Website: lowes
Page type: review-order
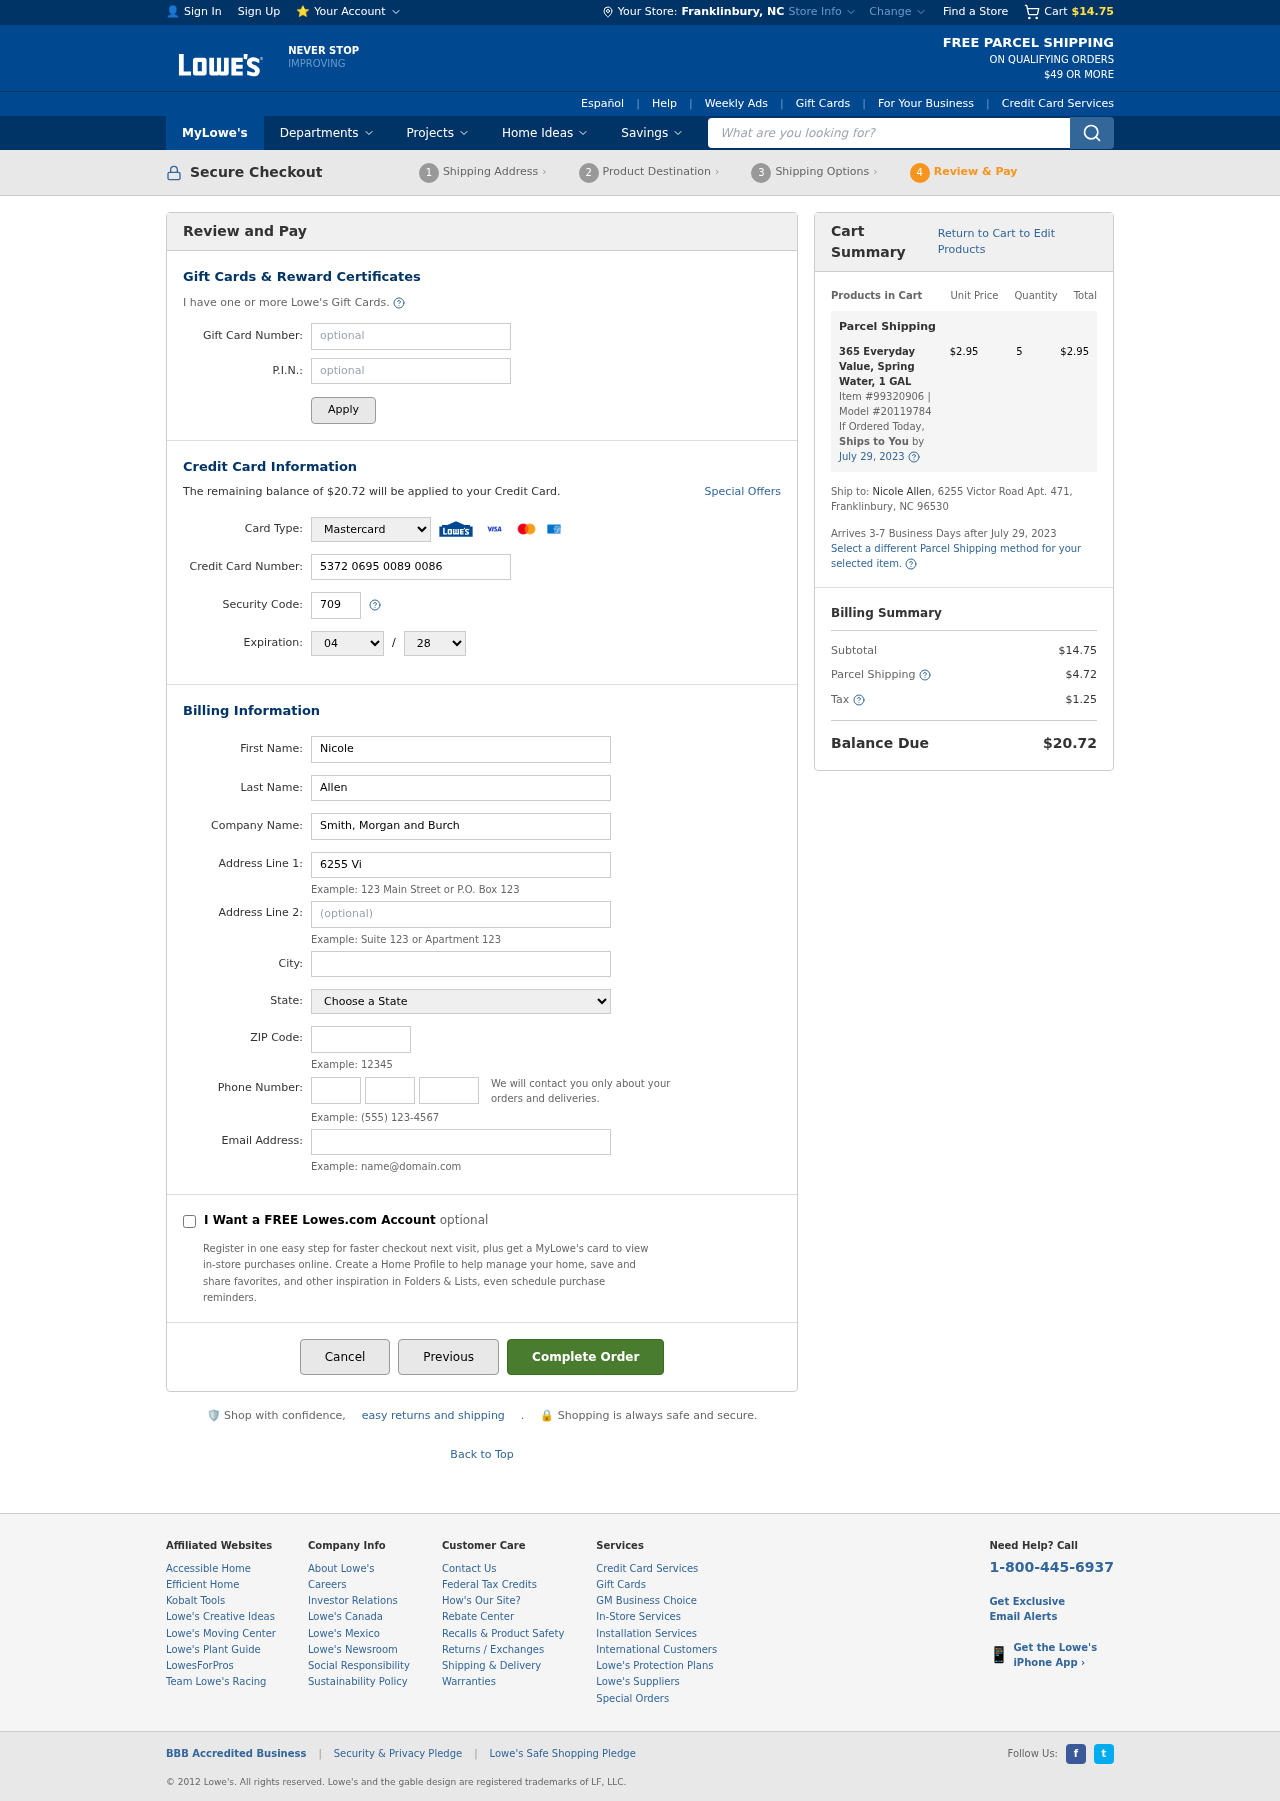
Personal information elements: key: PII_CARD_CVV
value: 709
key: PII_CARD_EXPIRY_MONTH
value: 04
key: PII_CARD_EXPIRY_YEAR
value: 28
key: PII_CARD_NUMBER
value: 5372 0695 0089 0086
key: PII_CARD_TYPE
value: Mastercard
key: PII_CITY
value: Franklinbury
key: PII_CITY_STATE
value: Franklinbury, NC
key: PII_COMPANY
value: Smith, Morgan and Burch
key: PII_EMAIL
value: nallen@yahoo.com
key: PII_FIRSTNAME
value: Nicole
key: PII_LASTNAME
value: Allen
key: PII_PHONE_AREA
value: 440
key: PII_PHONE_PREFIX
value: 507
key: PII_PHONE_SUFFIX
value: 1498
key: PII_POSTCODE
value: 96530
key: PII_STATE
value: North Carolina
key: PII_STREET
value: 6255 Victor Road Apt. 471
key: PII_STREET2
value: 6255 Victor Road Apt. 471
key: PII_STREET2
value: Suite 913
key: PII_FULLNAME2
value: Nicole Allen
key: PII_CITY_STATE_ZIP2
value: Franklinbury, NC 96530
Product elements: key: PRODUCT1_NAME
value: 365 Everyday Value, Spring Water, 1 GAL
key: PRODUCT1_PRICE
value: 2.95
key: PRODUCT1_QUANTITY
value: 5
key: PRODUCT1_ITEM_NUMBER
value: Item #99320906
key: PRODUCT1_MODEL_NUMBER
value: Model #20119784
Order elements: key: ORDER_SUBTOTAL
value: $14.75
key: ORDER_BALANCE_DUE
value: $20.72
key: ORDER_SHIPPING_DATE
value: July 29, 2023
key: ORDER_ITEM_TOTAL
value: $2.95
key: ORDER_SHIPPING_DATE2
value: July 29, 2023
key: ORDER_SHIPPING_COST
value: $4.72
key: ORDER_TAX
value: $1.25
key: ORDER_TOTAL
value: $20.72
Search elements: key: HEADER_SEARCH
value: What are you looking for?